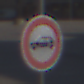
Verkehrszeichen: VerbotPersonenkraftwagen
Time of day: MorningAfternoon
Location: Outdoor (Urban)
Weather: Clear
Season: NotSpecified
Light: Natural